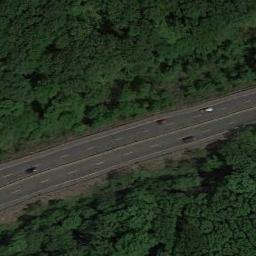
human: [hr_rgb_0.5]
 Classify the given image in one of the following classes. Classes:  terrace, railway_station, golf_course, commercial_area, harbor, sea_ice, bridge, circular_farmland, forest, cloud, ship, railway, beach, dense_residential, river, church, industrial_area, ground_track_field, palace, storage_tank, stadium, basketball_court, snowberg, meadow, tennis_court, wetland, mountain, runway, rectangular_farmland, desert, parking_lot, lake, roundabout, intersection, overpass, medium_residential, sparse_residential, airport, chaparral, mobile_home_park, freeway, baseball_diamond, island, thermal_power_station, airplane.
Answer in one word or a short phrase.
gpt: freeway